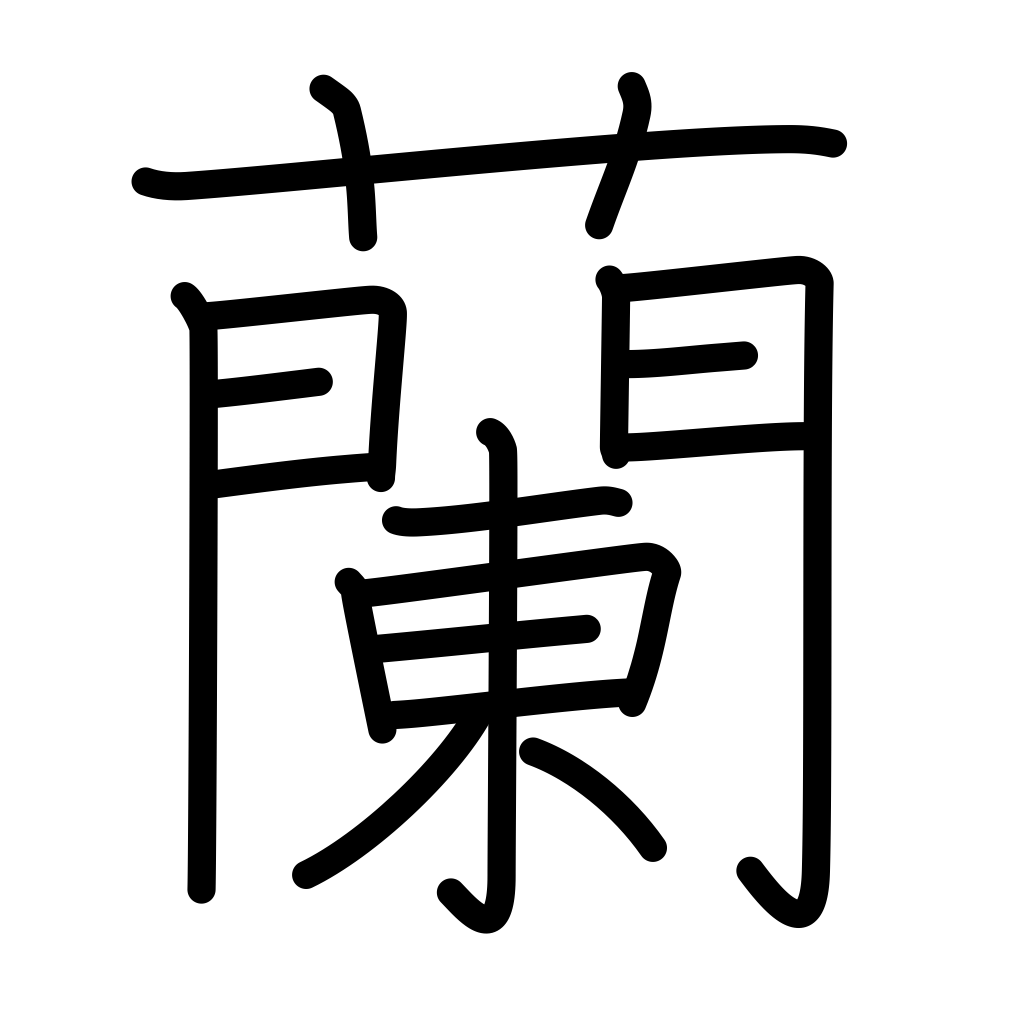
Meaning: orchid, Holland